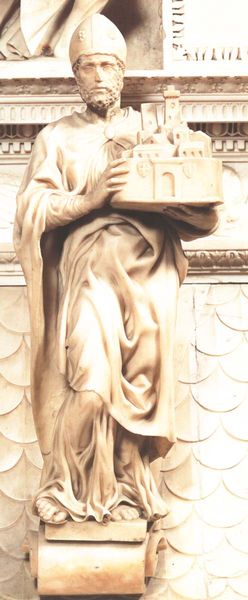
Titel: Arca di S. Domenico
Künstler: Niccolò dell’ Arca
Standort: Bologna, S. Domenico (EU - I)
Schlagwörter: hand, mann, umhang, weiß, hut, marmor, stühle, gebäude, bart, mütze, architektur, falten, halten, mensch, sockel, bildnis, hände, kirche, figur, gewand, stoff, person, skulptur, statue, relief, bischof, könig, ernst, robe, sandalen, faltenwurf, burg, münster, toga, heiliger, mitra, übergabe, tunika, miniatur, petrus, stifter, apostel, überreichen, altertum, maror, darreichung, minatur, kirche in der hand, ein bart, kirchenstifter, gewandnadel